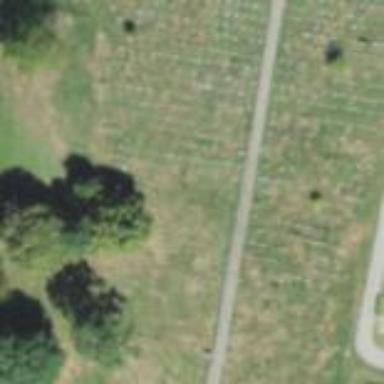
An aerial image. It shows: Cemetery.